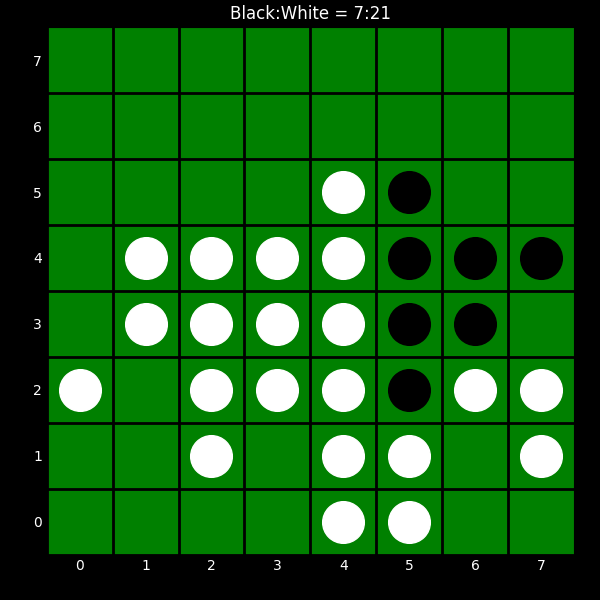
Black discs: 7
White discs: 21